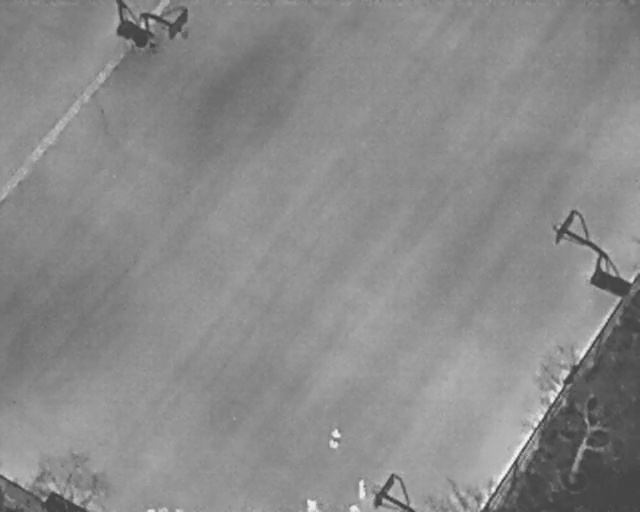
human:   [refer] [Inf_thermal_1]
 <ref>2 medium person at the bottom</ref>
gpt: <box>[[50, 83, 54, 86, 2], [55, 94, 58, 96, 2]]</box>

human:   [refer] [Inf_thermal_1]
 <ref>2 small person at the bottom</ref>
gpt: <box>[[47, 97, 49, 99, 2], [54, 97, 55, 100, 2]]</box>